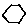
Label: hexagon